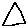
Label: triangle